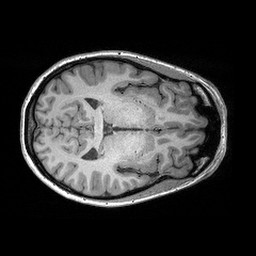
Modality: T1w
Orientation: axial
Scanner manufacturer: siemens
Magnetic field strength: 3 T
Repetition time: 2.3 s
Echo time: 0.00298 s